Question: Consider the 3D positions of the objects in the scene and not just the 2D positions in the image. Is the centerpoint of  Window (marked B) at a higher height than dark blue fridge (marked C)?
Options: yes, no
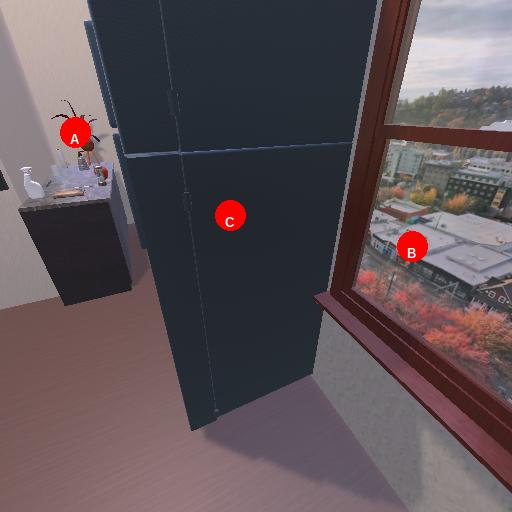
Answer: yes